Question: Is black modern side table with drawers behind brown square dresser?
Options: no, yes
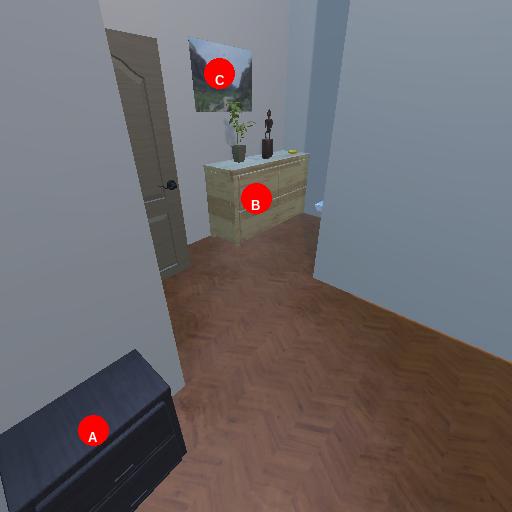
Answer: no